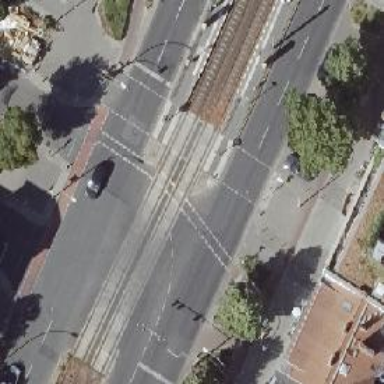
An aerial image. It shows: Road crossing with traffic signals.